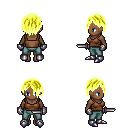
a pixel art fantasy rpg character, female body template, human, dark skin, brown pirate shirt, teal pants, gold bangs hairstyle, metal gloves, metal boots, dagger, four views (front, back, left, right), 2x2 character sprite sheet, small pixel art, hard edges, no anti-aliasing